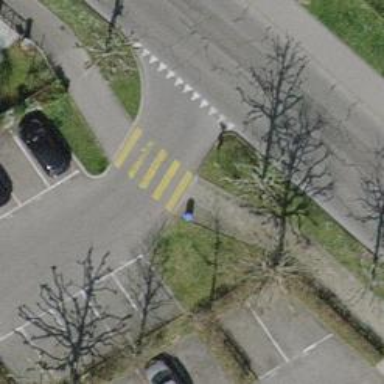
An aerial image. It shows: Asphalt footway with uncontrolled crossing and markings.